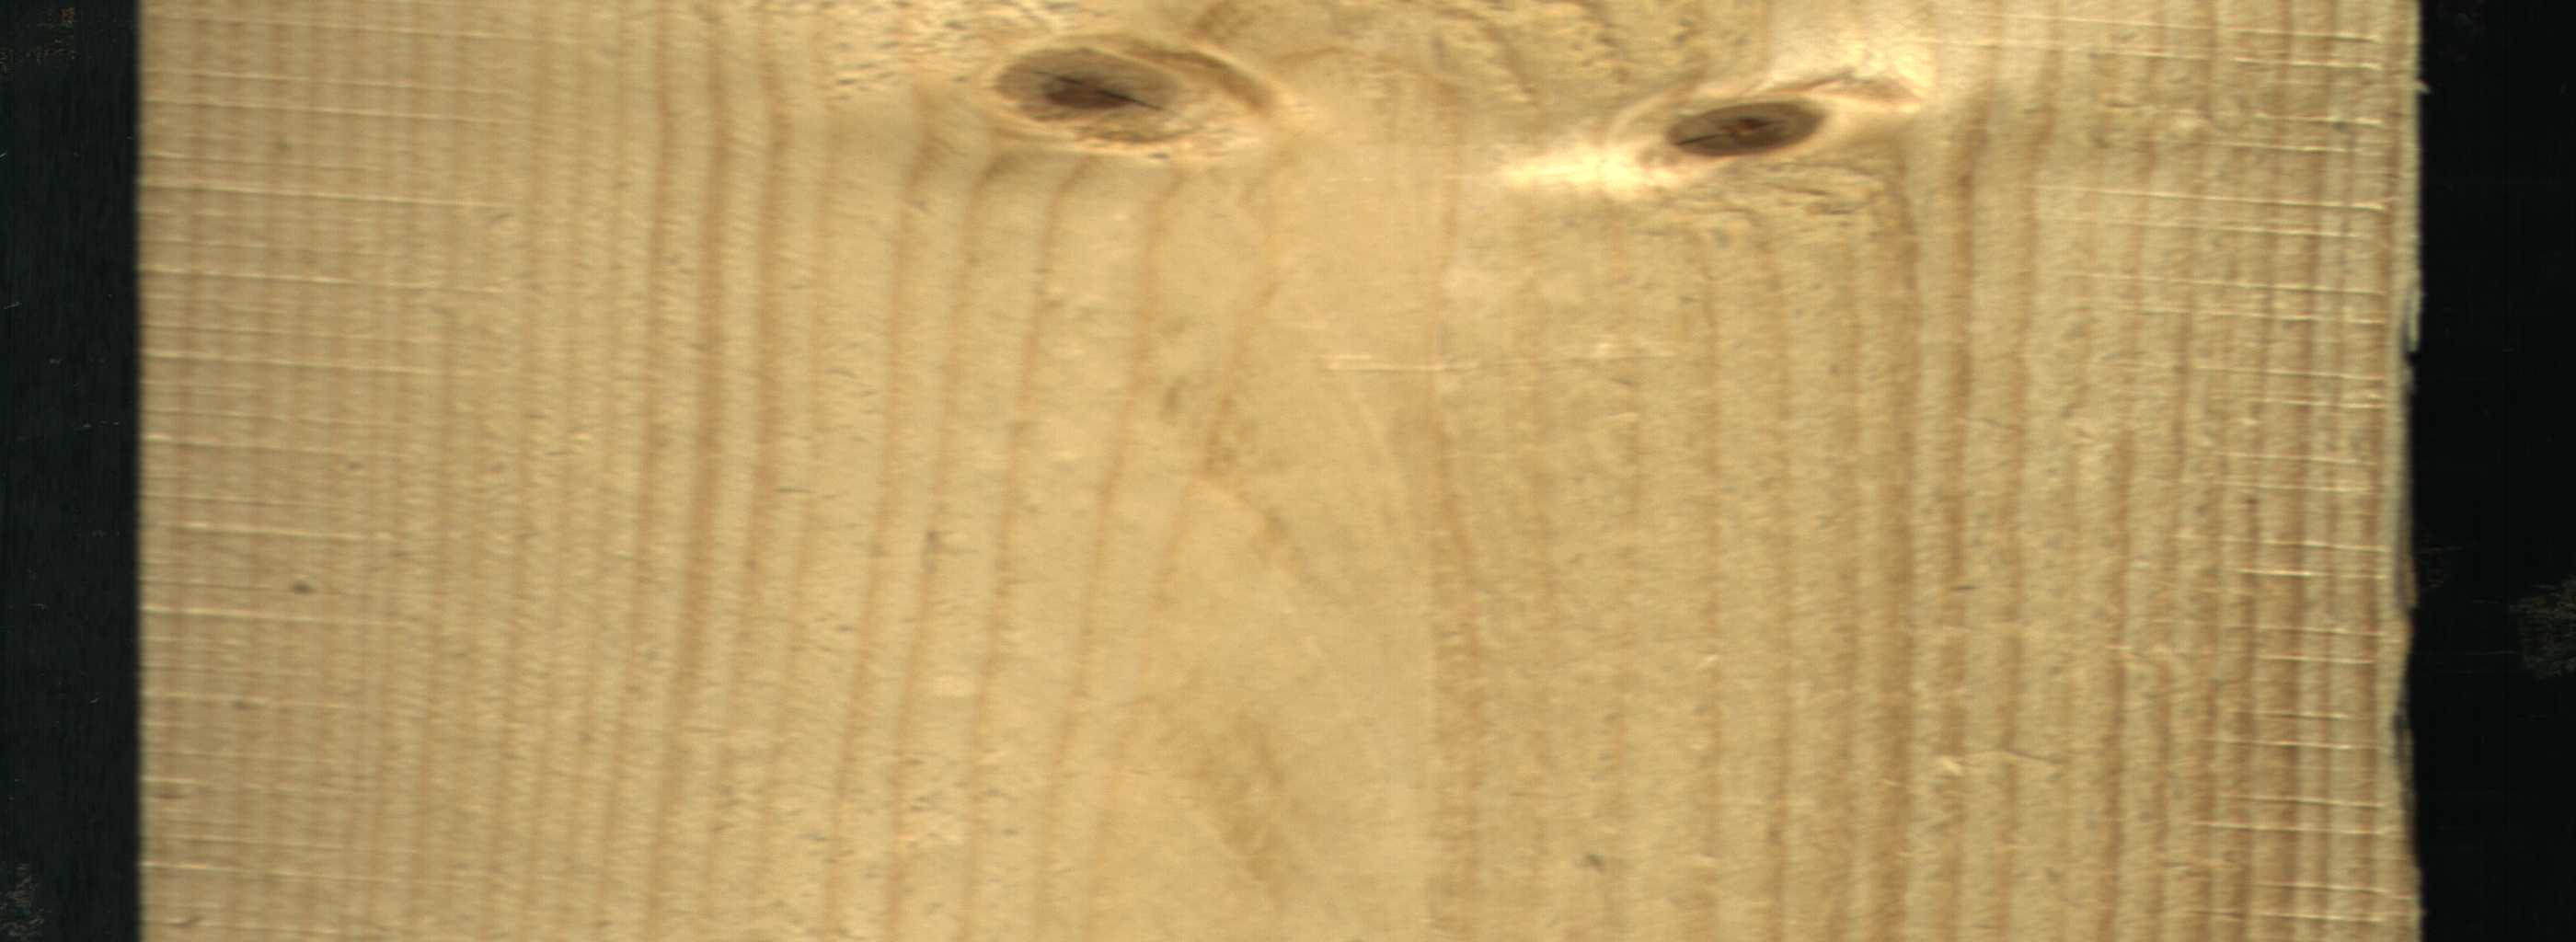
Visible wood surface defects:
Live_Knot
Live_Knot